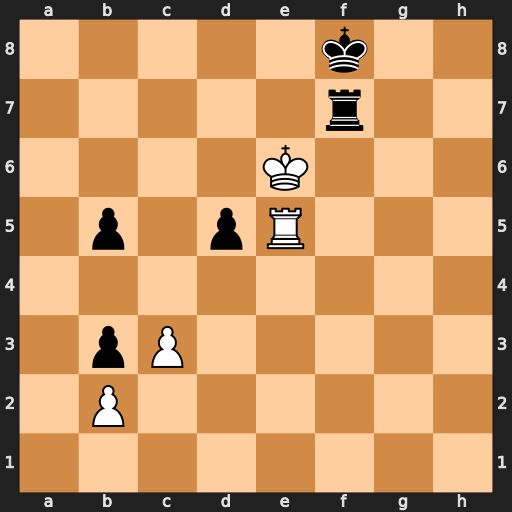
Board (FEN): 5k2/5r2/4K3/1p1pR3/8/1pP5/1P6/8
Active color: w
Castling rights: -
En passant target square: -
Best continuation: Rf5 Rxf5 Kxf5 Ke7 Ke5